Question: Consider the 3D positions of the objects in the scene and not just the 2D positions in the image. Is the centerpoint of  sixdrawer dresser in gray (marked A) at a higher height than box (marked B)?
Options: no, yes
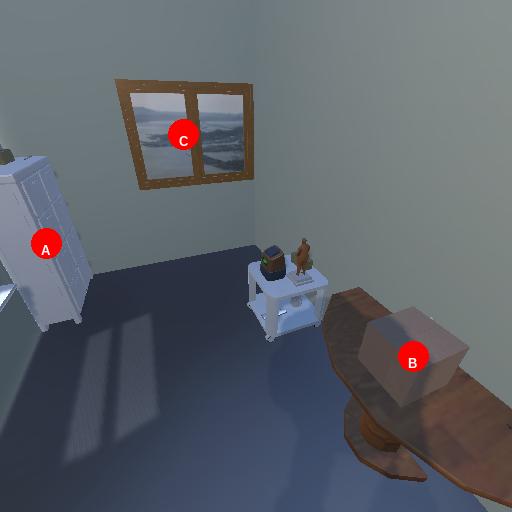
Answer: no